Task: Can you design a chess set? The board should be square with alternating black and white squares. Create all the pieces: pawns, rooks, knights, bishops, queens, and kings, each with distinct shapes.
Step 1822:
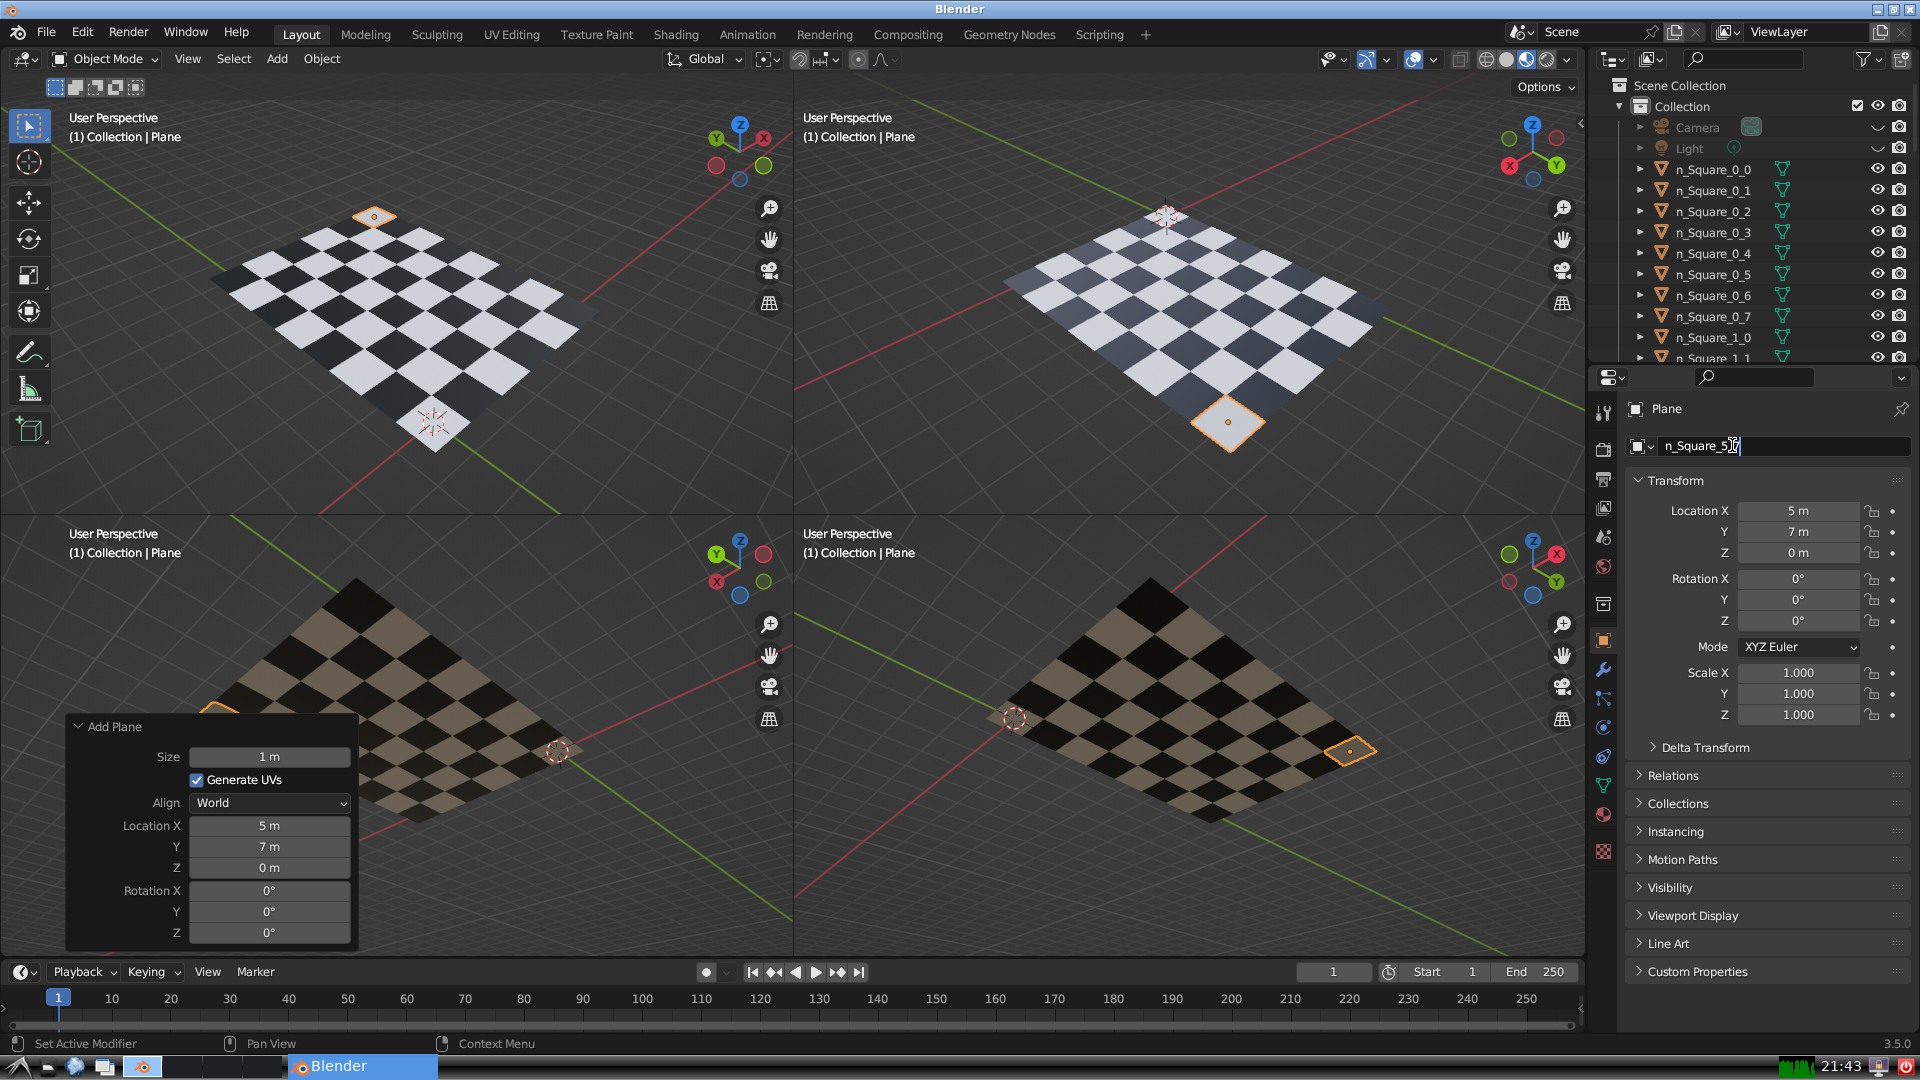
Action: {"key_press": ['Return']}